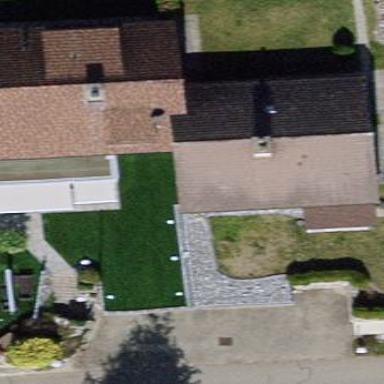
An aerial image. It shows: Semi-detached house with gabled roof.